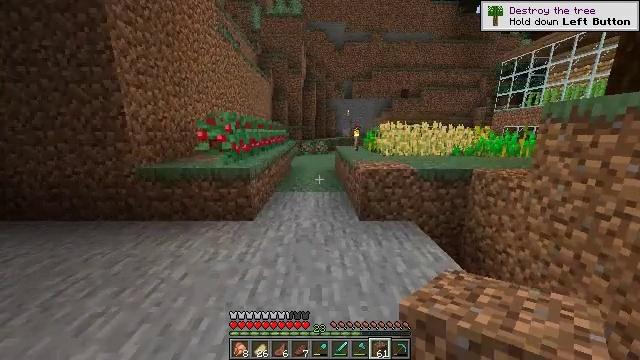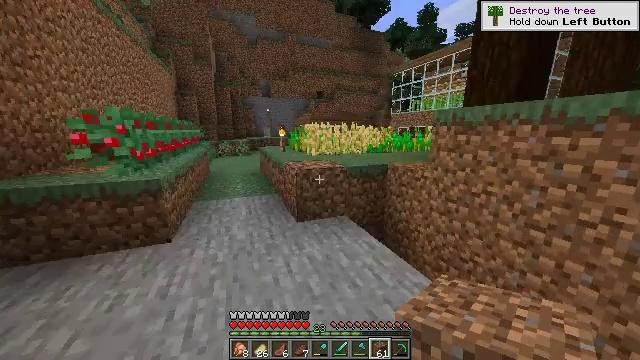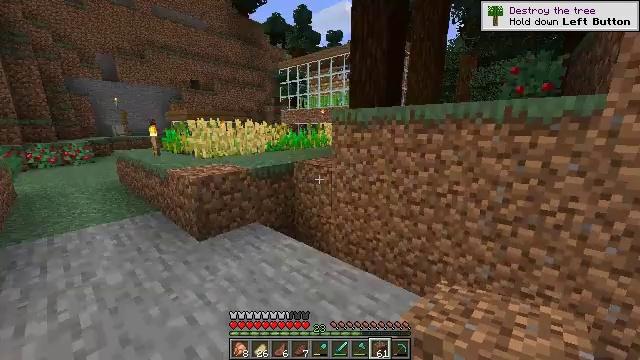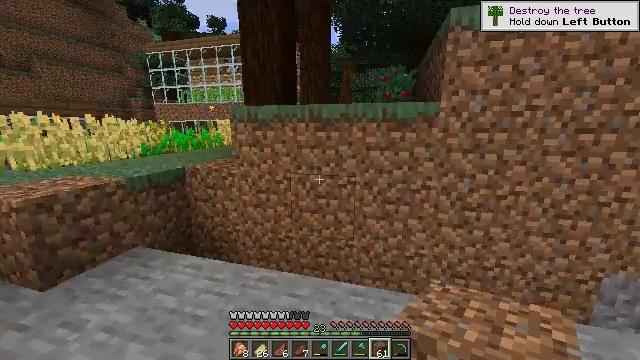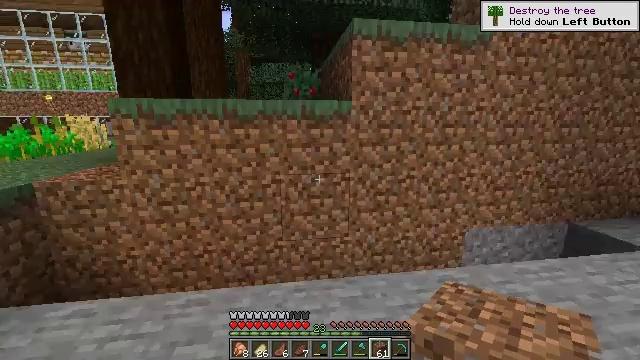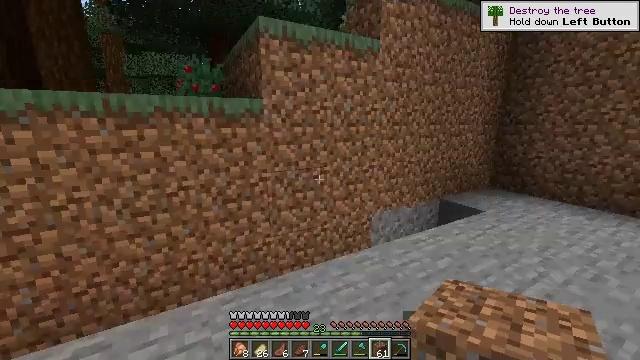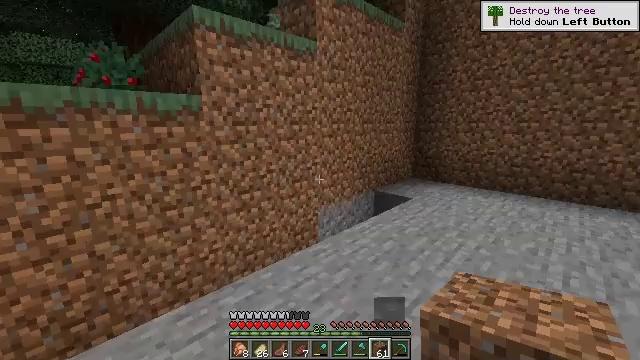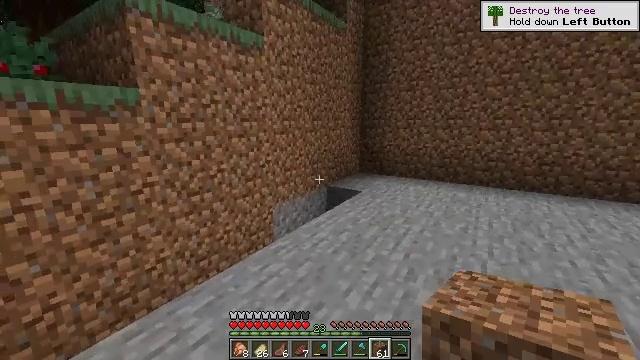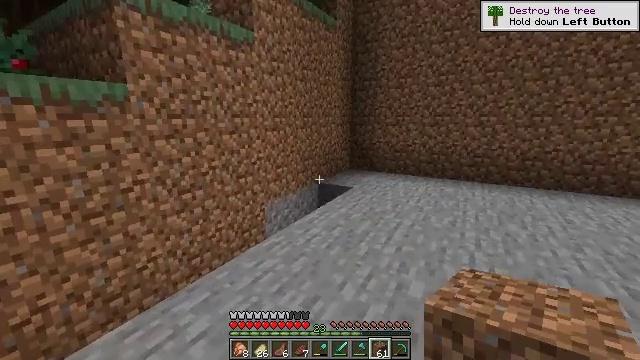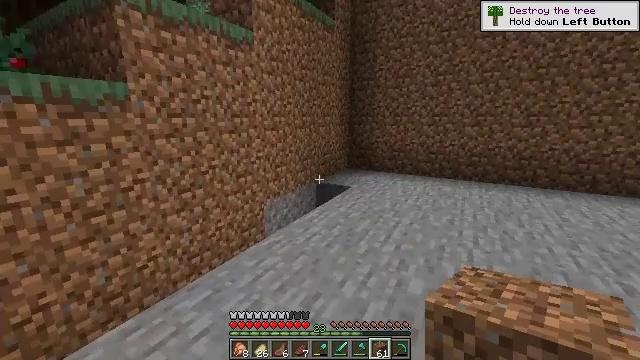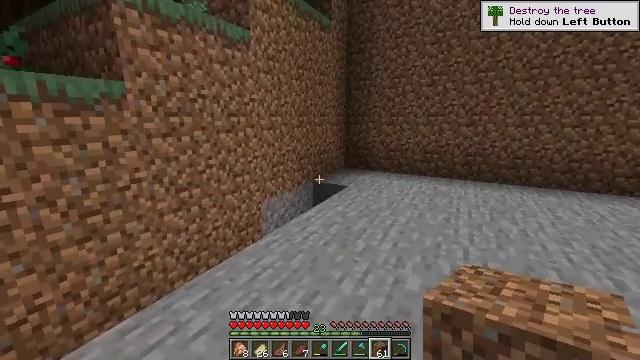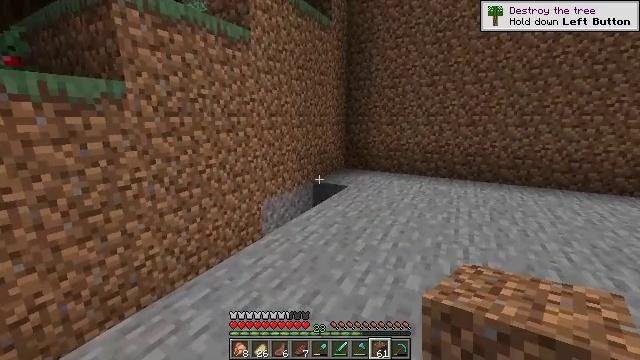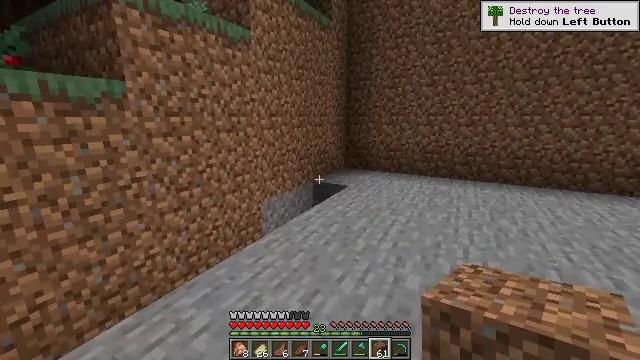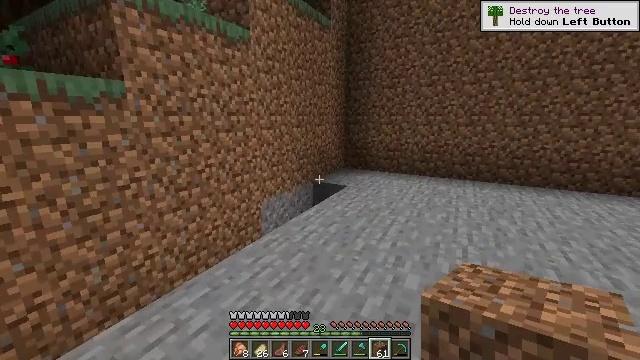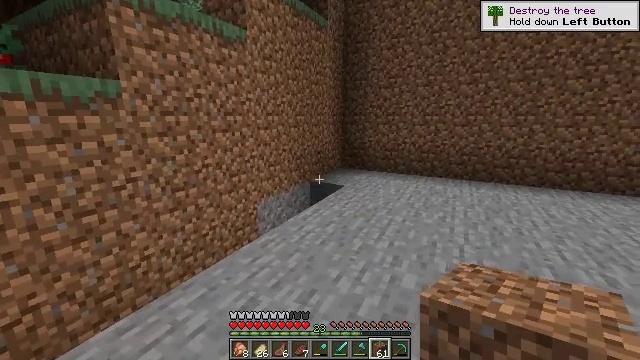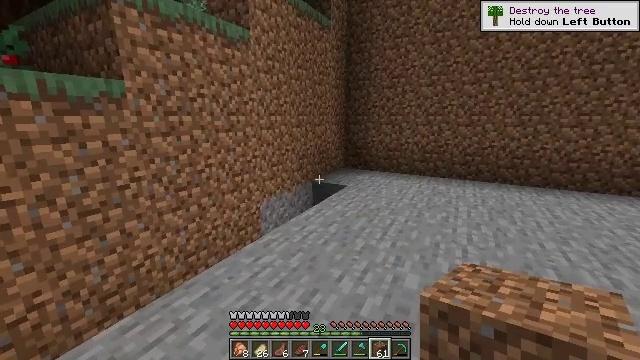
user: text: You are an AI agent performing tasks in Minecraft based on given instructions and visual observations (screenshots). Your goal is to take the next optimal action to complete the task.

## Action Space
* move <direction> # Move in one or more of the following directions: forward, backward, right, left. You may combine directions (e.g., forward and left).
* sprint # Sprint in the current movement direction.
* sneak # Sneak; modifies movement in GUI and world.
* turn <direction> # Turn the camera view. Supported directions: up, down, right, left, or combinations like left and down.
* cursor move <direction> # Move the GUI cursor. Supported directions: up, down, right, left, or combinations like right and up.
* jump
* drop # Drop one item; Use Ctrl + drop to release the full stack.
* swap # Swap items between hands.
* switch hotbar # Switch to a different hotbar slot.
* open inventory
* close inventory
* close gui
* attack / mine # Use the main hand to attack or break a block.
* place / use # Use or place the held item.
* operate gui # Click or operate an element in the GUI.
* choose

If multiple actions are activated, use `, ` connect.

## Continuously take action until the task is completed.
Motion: motion action
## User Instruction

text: Harvest sweet berries by mining the bush.
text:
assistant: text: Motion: move left, turn right
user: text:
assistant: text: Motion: move left, turn right
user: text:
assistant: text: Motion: move left, turn right
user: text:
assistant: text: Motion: move left, turn right
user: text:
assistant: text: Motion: move left, turn right
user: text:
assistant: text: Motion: move left, turn right
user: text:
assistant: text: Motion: turn right
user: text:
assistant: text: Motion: turn right
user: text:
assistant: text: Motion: no_op
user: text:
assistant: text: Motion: no_op
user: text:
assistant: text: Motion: no_op
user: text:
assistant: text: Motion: no_op
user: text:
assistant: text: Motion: no_op
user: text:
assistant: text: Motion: no_op
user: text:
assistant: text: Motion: no_op
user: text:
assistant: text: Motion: no_op
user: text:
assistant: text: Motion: no_op
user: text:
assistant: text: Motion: no_op
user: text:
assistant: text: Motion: no_op
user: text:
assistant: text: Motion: no_op
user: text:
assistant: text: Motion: no_op
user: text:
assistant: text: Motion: no_op
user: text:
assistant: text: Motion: no_op
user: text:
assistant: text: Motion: no_op
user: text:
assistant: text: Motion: no_op
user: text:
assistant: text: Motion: no_op
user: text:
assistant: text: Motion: no_op
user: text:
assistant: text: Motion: no_op
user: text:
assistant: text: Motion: no_op
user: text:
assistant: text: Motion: no_op